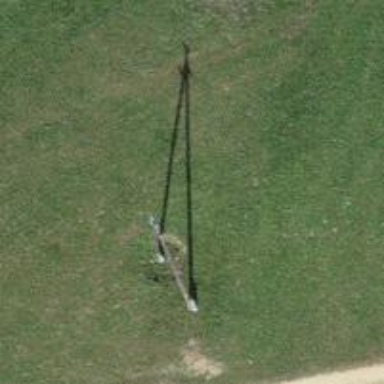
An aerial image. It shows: Power pole.